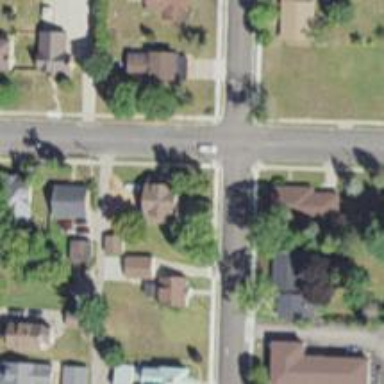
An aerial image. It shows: Tertiary road with separate sidewalks.